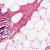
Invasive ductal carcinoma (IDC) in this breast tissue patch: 0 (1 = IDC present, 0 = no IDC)